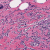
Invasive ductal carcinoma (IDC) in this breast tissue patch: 0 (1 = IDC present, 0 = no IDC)